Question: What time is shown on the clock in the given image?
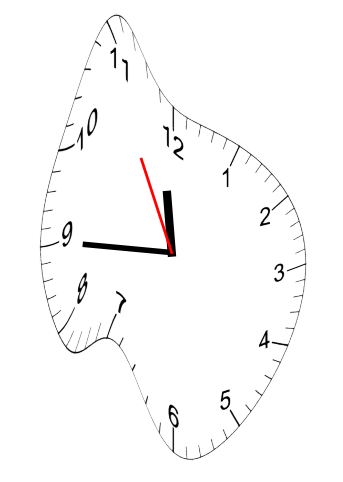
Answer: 11:44:55